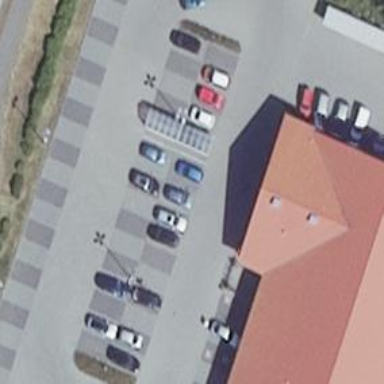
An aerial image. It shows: Supermarket.